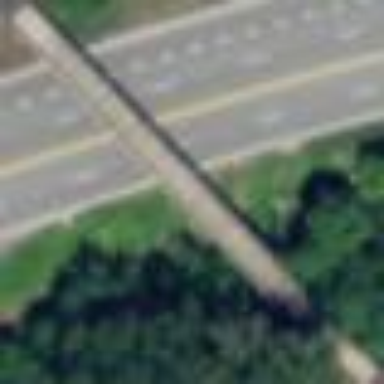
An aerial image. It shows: Man-made bridge.